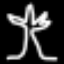
Label: palm tree